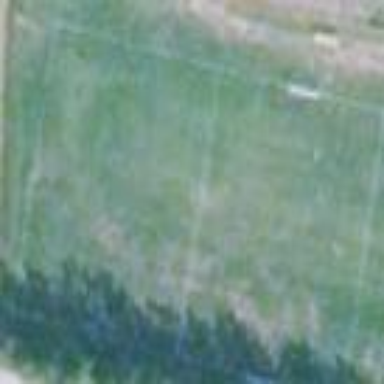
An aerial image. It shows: Grass pitch designated for soccer.